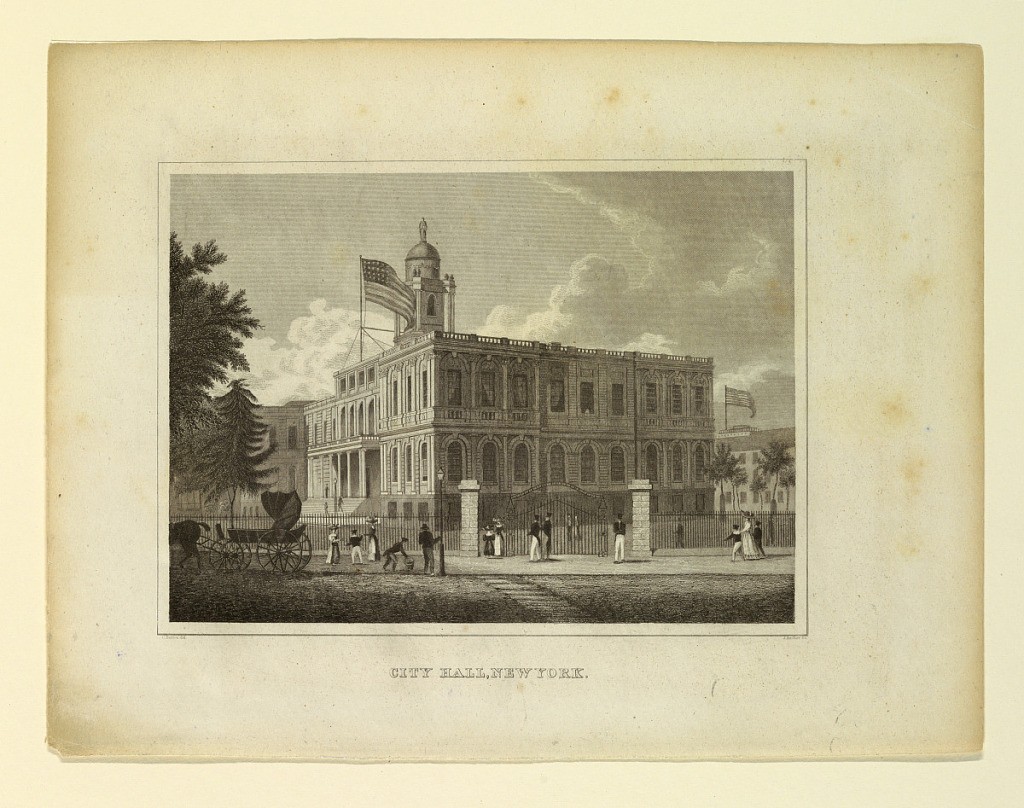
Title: City Hall, New York
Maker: J. Archer, British, active 1850s
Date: ca. 1830
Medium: Engraving in black ink on paper
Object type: Print
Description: View of the facade of City Hall, New York. Entrance at left, seen from the street. Carriage, left, and several figures.